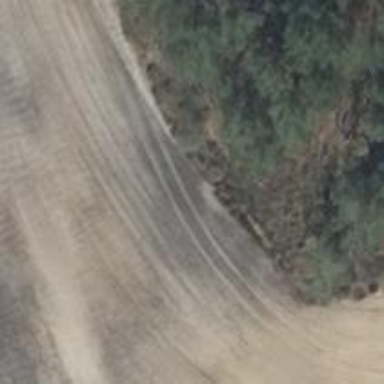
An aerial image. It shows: Sandy track with grade 5 tracktype.